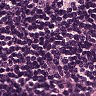
Metastatic tissue present: no